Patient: sex M, age 58
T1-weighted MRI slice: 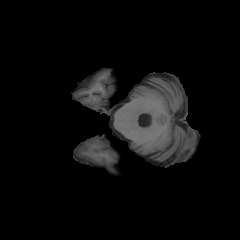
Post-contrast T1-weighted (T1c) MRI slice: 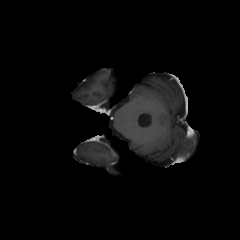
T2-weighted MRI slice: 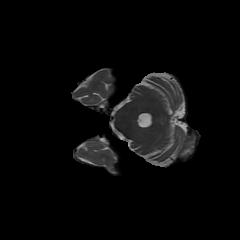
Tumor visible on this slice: yes
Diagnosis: Glioblastoma, IDH-wildtype
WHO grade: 4